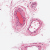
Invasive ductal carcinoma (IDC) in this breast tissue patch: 0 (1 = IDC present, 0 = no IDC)